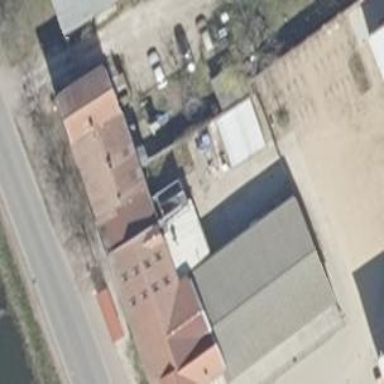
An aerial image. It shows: School building with gabled roof.